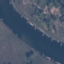
Land use / land cover class: River